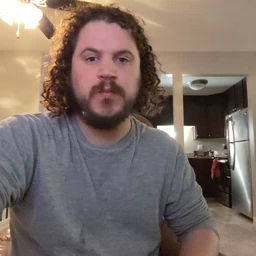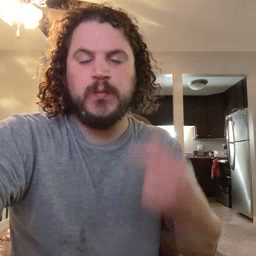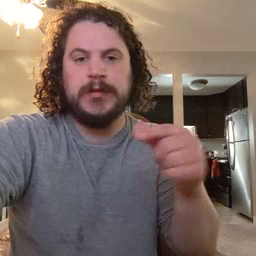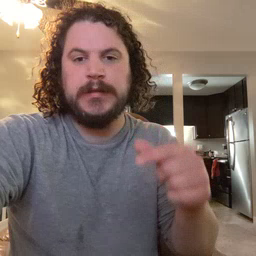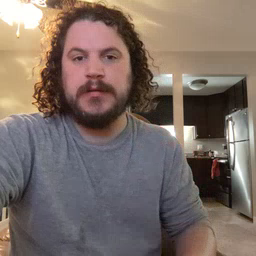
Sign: green